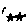
Label: star